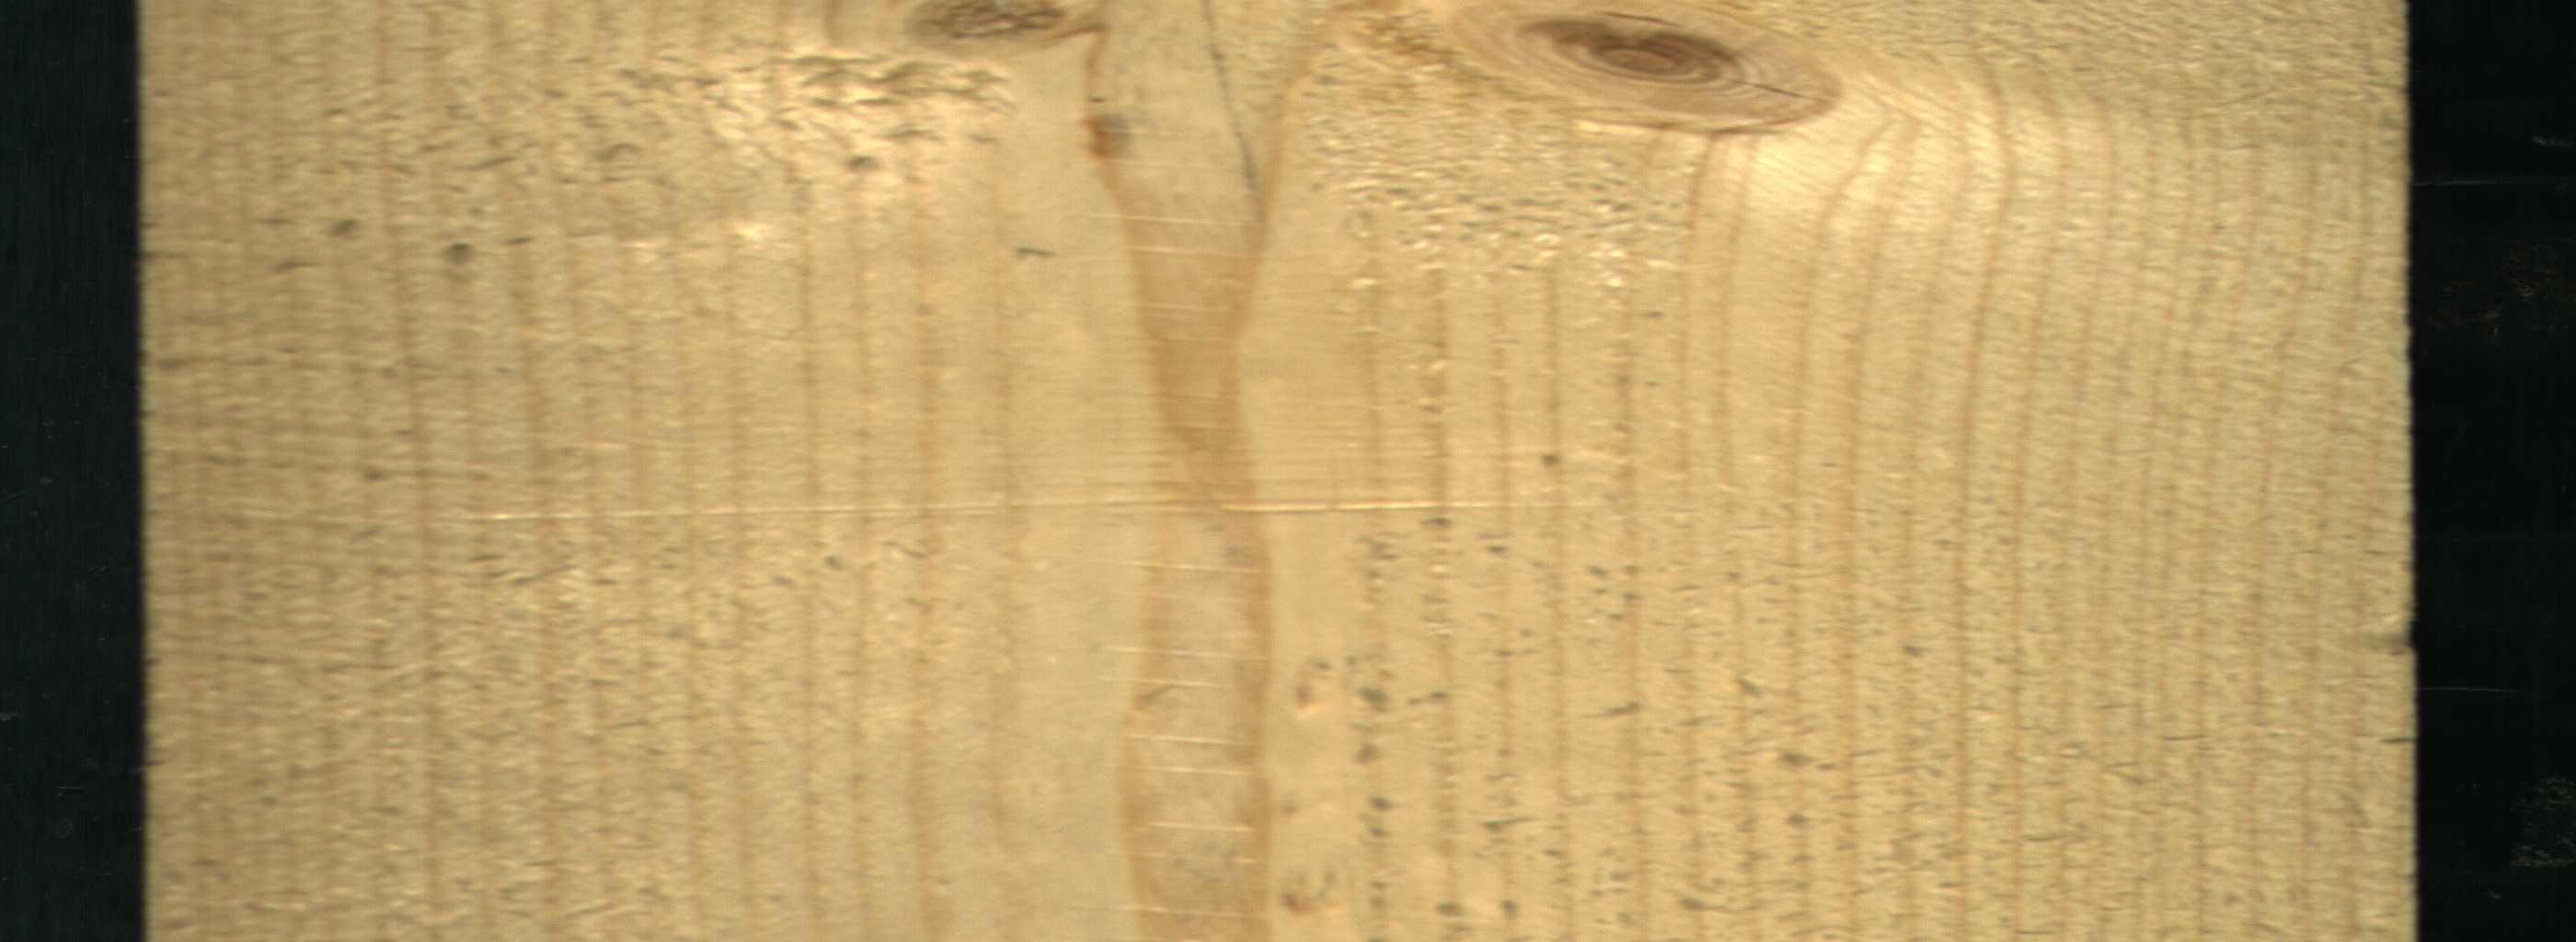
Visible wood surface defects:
Live_Knot
Live_Knot